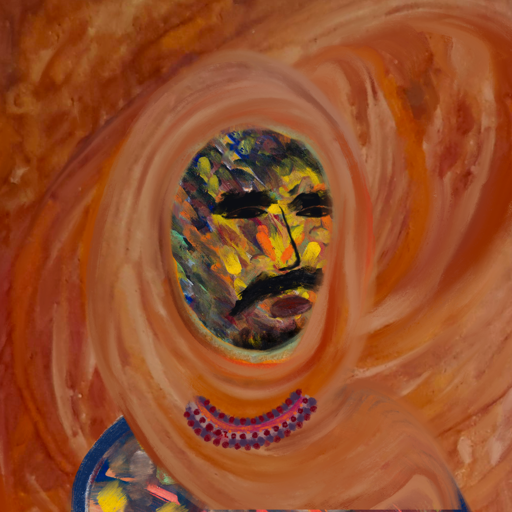
Background: Pious_Lady, Head And Neck Side: An_Impression, Face Side: Mosgoul, Bust: Mother_And_Son_Mother, Hair Side: Sisters, Head Accessory: Pious_Lady_Scarf, Second Necklace: Blank, Necklace: Roy_Bahadur, Baby: Blank